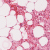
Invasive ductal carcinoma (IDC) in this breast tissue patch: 0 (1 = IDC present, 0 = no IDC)